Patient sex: M
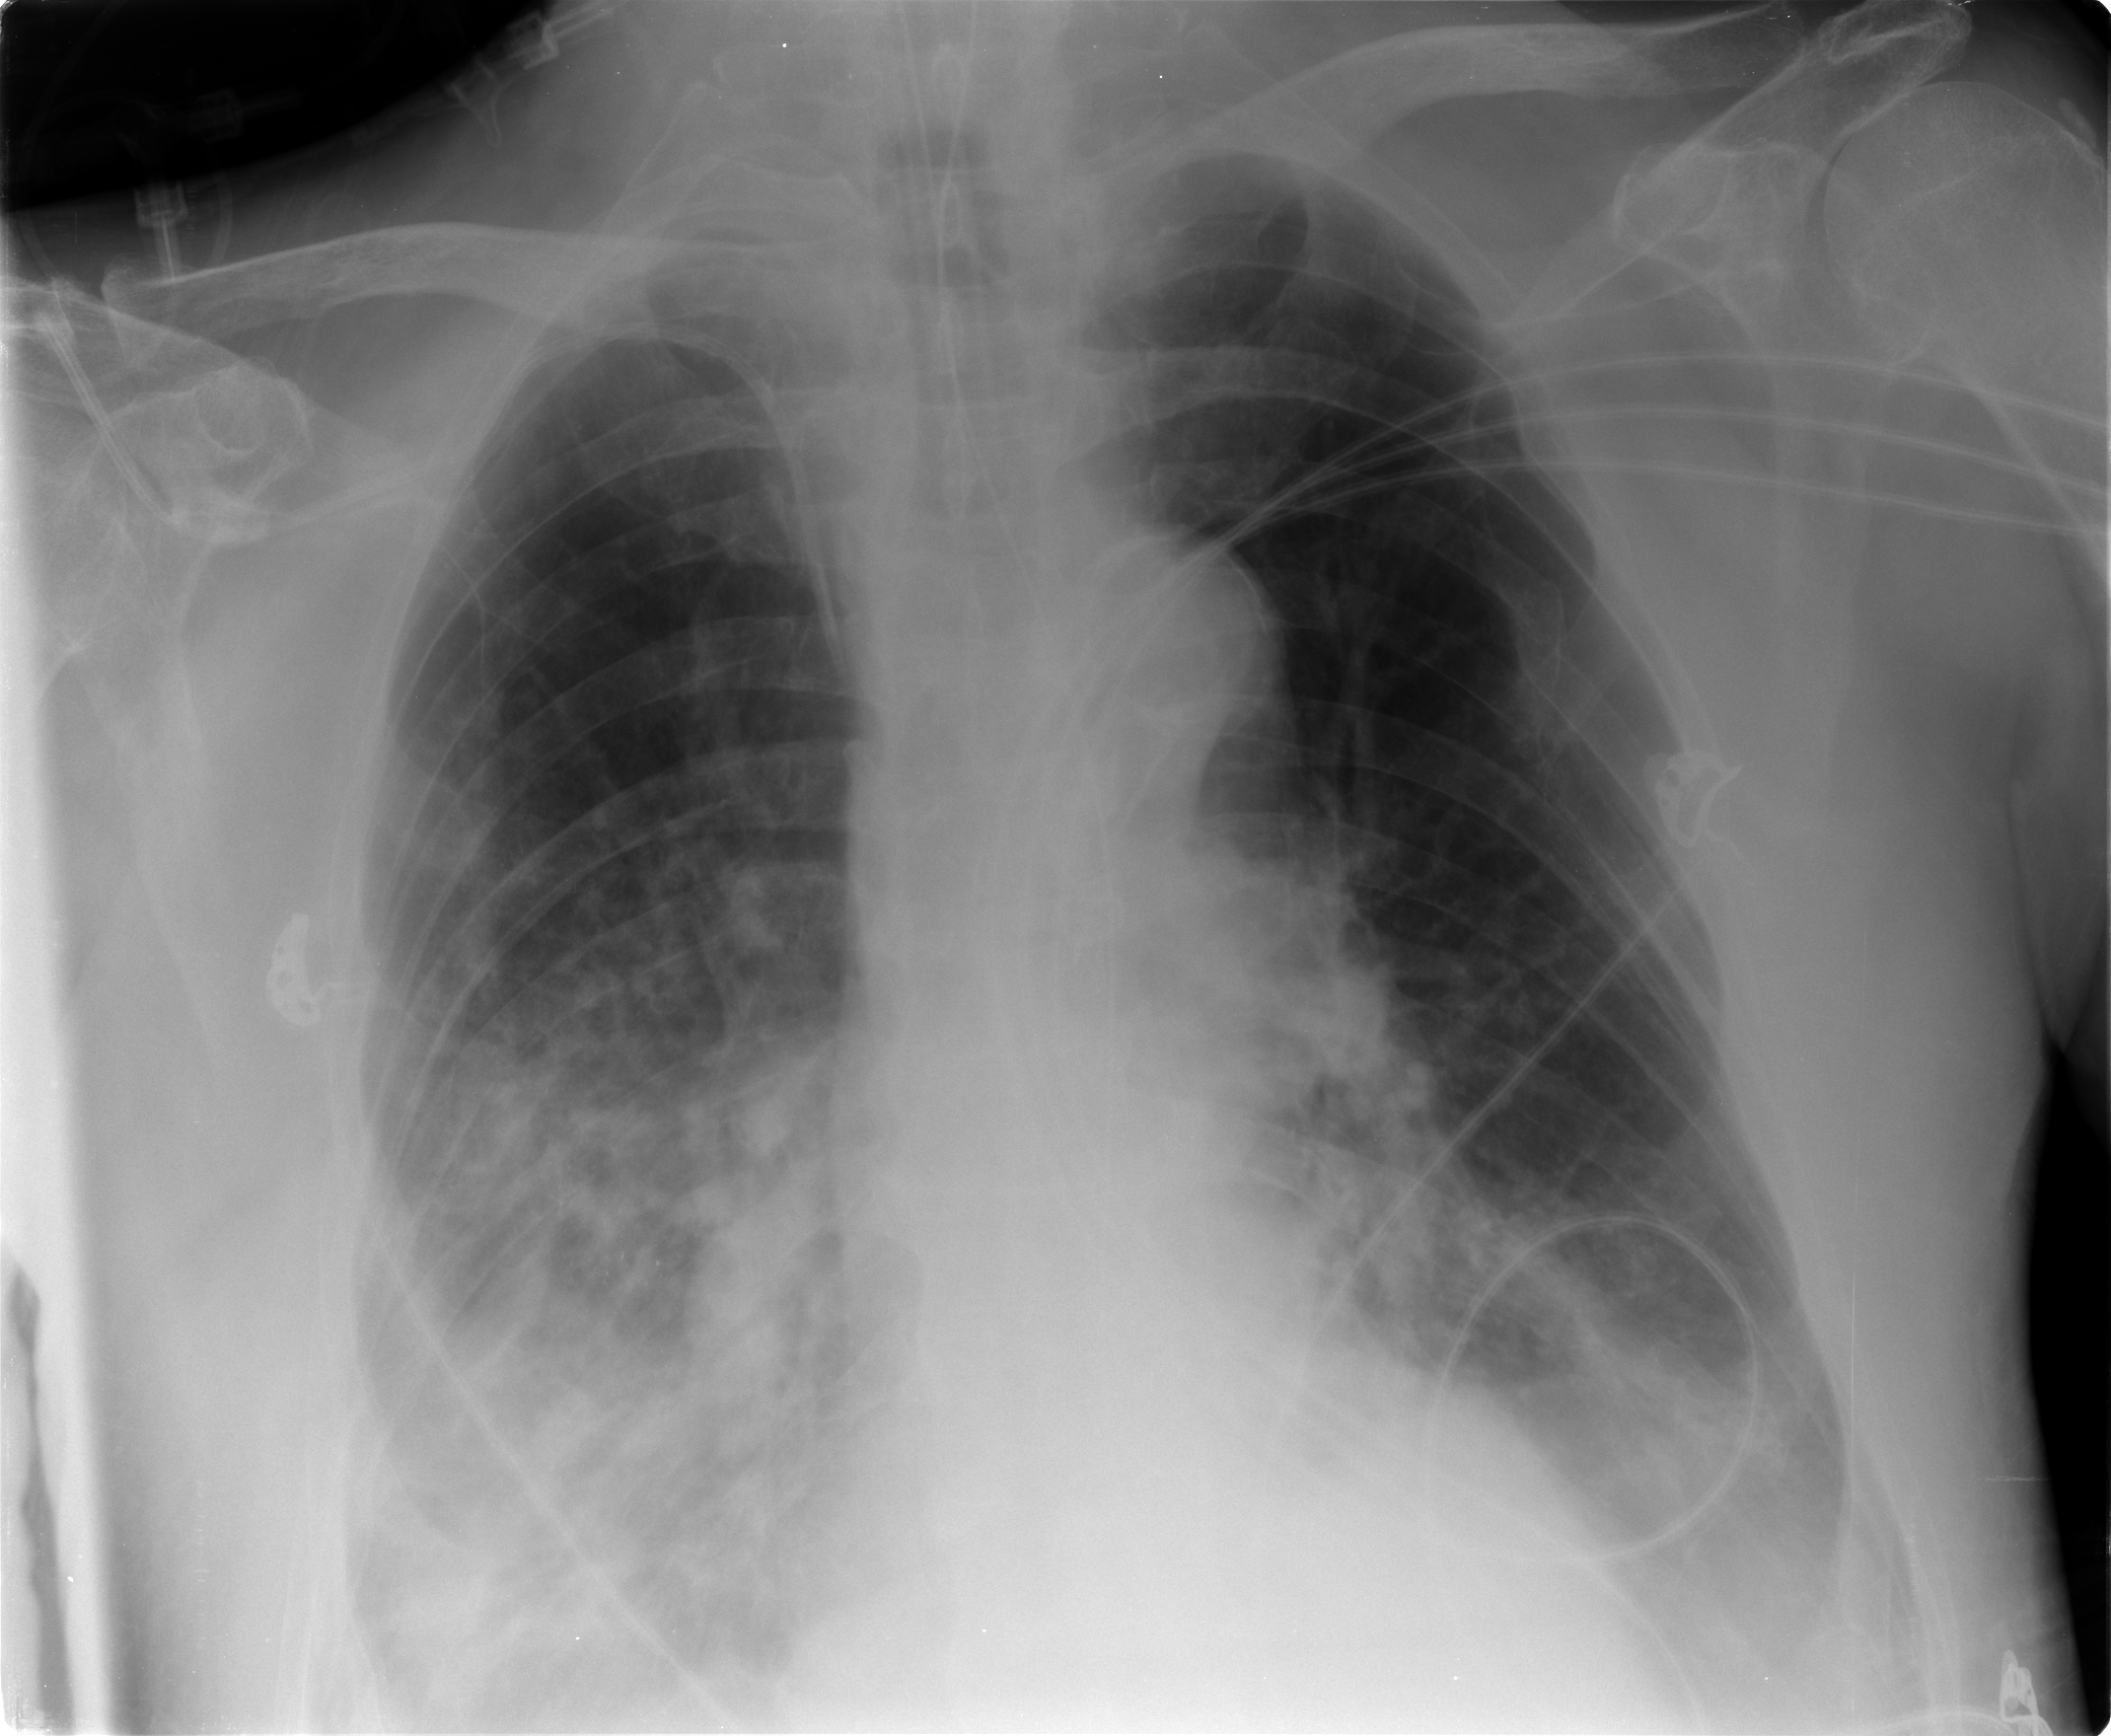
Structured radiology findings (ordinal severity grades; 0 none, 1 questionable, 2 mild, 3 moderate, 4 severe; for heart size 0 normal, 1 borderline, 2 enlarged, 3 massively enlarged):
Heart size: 0
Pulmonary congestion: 0
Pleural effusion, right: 2
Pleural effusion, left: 2
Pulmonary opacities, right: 3
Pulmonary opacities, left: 2
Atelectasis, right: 2
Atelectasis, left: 2